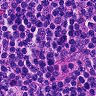
Metastatic tissue present: no